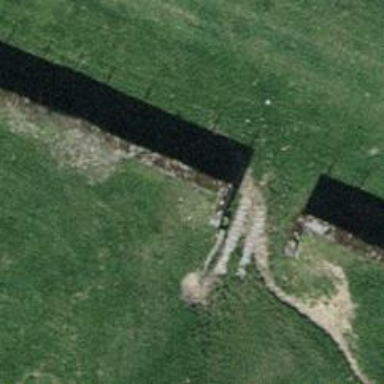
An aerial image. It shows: Concrete retaining wall.